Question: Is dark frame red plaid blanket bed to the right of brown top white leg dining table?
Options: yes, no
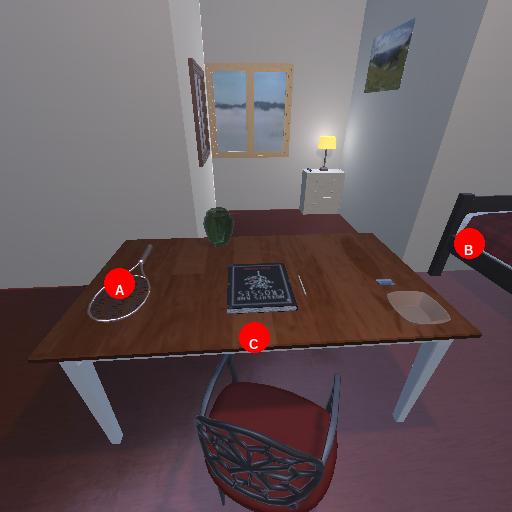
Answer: yes